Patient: sex M, age 31
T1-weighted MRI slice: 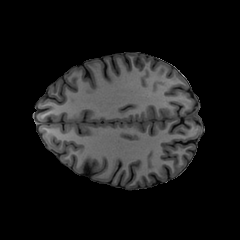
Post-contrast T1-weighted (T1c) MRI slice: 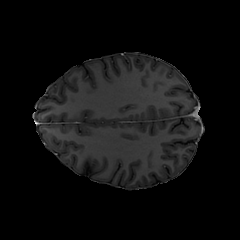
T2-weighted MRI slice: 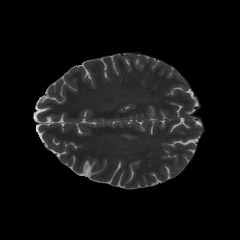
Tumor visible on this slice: no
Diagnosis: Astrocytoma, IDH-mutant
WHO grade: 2